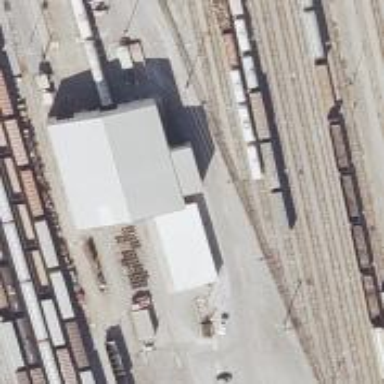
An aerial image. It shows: Abandoned railway yard with covered tunnel.